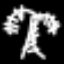
Label: palm tree